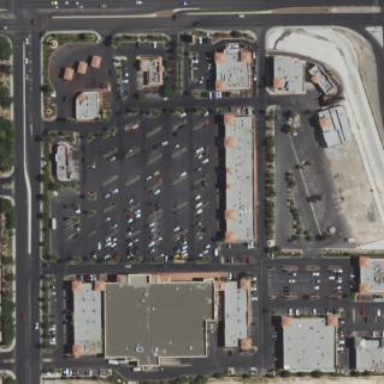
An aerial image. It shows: Retail area.